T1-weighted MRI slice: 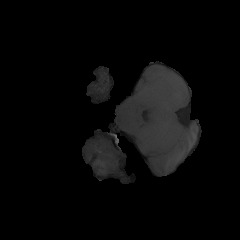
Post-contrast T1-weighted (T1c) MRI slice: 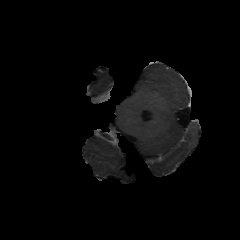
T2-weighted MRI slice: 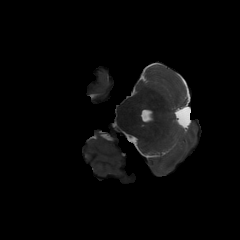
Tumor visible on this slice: no